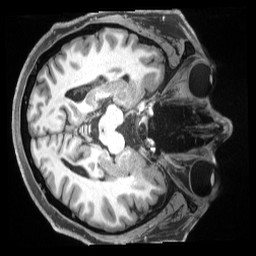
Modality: T1w
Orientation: axial
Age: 51
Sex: male
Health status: ill
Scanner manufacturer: siemens
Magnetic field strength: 3 T
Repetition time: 2.5 s
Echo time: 0.00181 s